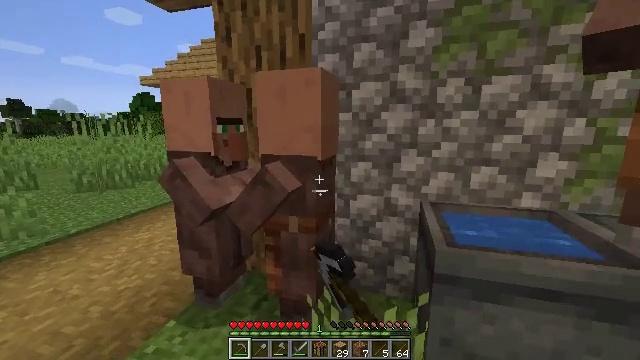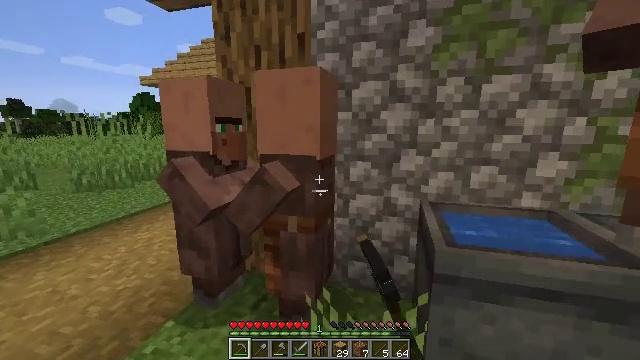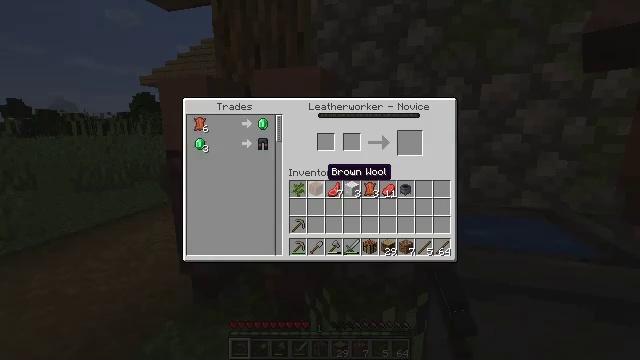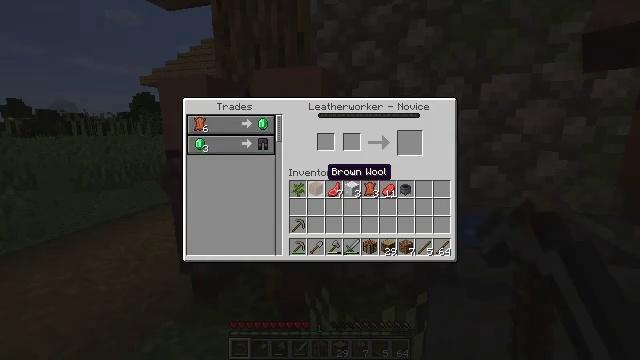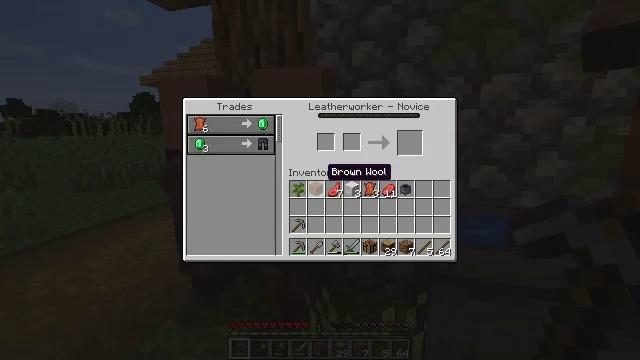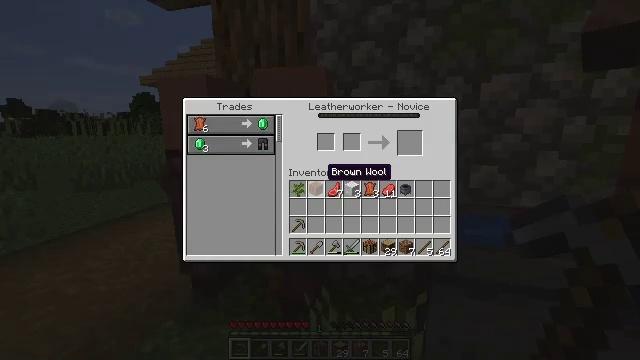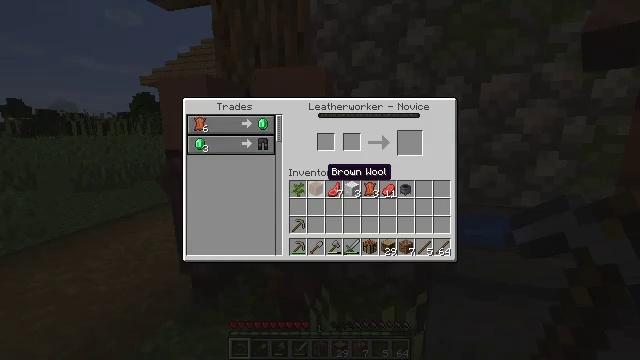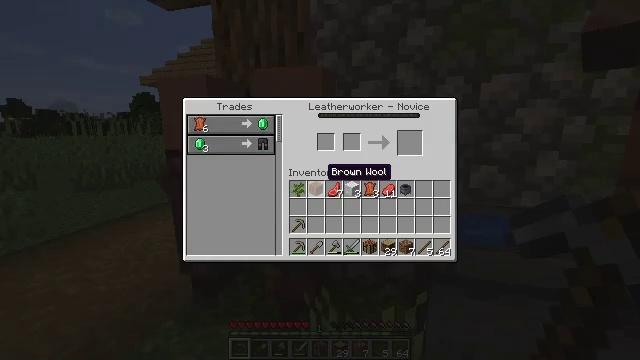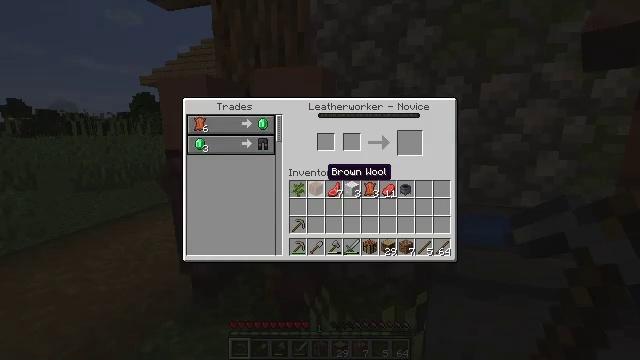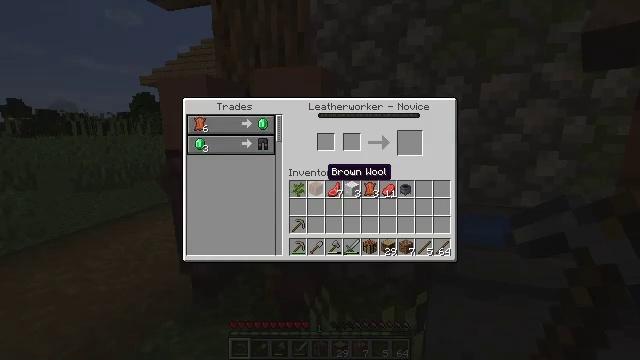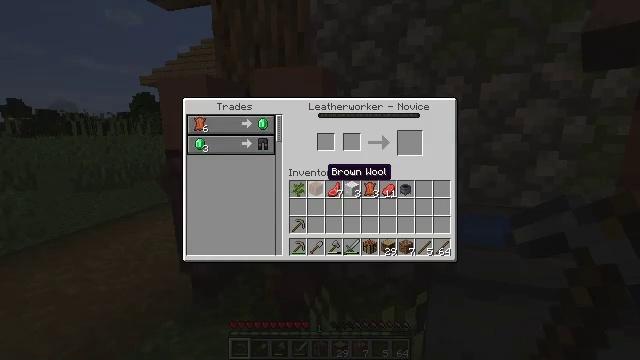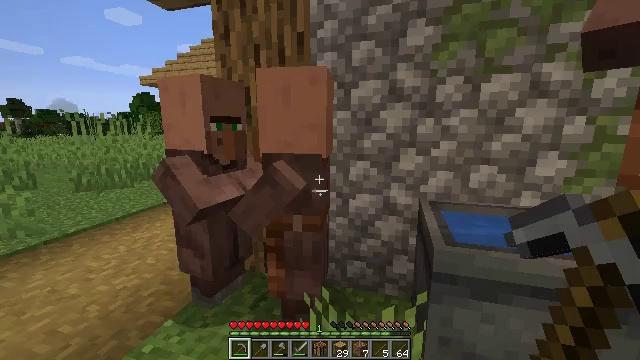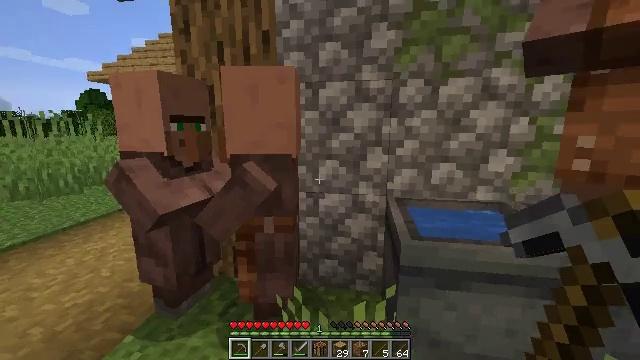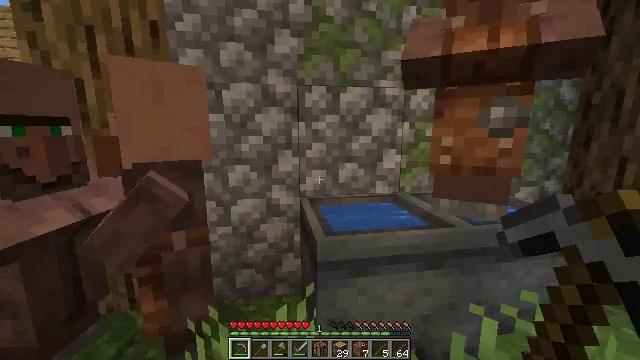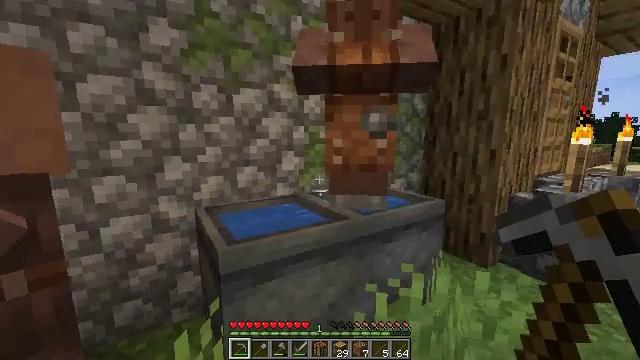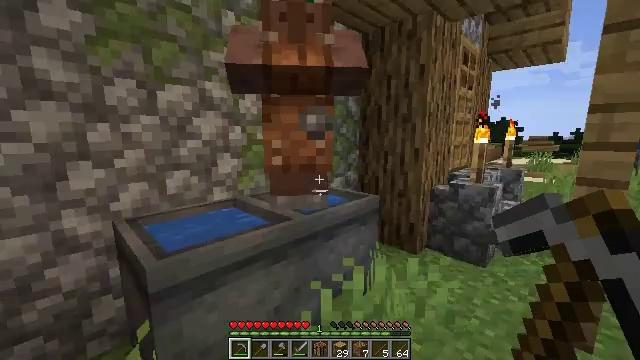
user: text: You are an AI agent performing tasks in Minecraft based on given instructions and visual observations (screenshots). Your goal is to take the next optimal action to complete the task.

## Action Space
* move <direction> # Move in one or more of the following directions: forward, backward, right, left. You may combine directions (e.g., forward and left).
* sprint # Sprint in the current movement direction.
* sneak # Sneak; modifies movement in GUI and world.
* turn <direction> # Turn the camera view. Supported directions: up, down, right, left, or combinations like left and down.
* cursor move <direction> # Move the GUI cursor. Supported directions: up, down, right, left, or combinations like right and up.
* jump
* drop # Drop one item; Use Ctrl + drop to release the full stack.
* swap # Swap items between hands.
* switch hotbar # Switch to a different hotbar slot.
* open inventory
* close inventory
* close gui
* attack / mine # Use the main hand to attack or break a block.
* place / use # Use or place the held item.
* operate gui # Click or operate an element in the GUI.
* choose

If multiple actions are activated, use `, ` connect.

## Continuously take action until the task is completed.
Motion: motion action
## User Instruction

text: Attack the smooth stone block to break it.
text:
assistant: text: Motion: no_op
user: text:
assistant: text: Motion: open gui
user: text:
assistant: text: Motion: no_op
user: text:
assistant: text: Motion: no_op
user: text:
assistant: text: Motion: no_op
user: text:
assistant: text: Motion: no_op
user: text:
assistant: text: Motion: no_op
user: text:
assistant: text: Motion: no_op
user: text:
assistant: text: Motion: no_op
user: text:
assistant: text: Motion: no_op
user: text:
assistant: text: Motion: no_op
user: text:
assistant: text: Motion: turn right, close gui
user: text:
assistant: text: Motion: turn right
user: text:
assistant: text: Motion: turn right
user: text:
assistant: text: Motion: turn right
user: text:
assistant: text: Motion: move right, turn right and up
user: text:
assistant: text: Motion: move right
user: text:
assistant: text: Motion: move right
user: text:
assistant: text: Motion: move forward and move right
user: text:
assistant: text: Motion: move forward and move right
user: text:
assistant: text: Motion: move forward and move right
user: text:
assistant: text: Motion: move forward and move right
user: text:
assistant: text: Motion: move forward and move right
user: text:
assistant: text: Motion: move forward and move right
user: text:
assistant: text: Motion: move forward and move right
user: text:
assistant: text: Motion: move forward and move right
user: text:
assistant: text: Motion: move forward and move right
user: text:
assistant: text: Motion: move forward and move right
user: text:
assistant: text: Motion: move forward and move right
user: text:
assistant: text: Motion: move forward and move right, turn left